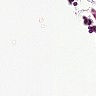
Metastatic tissue present: no